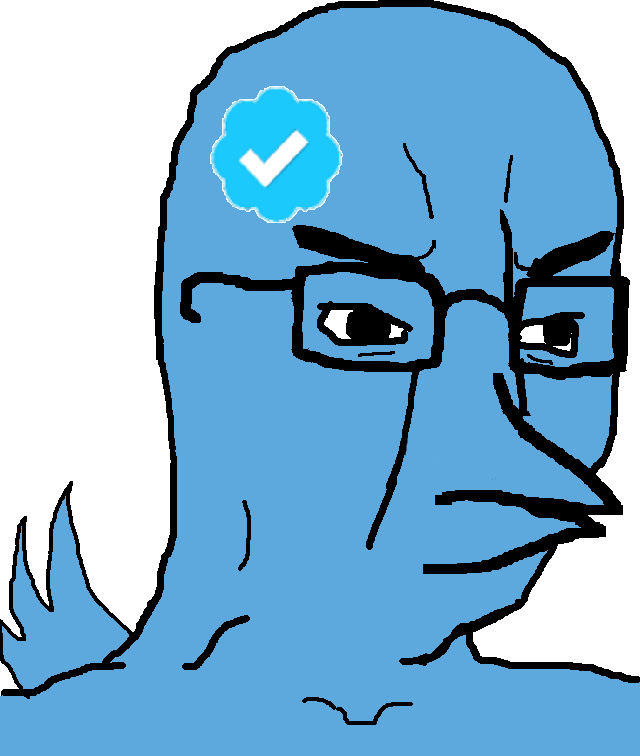
Label: 5_Poljak